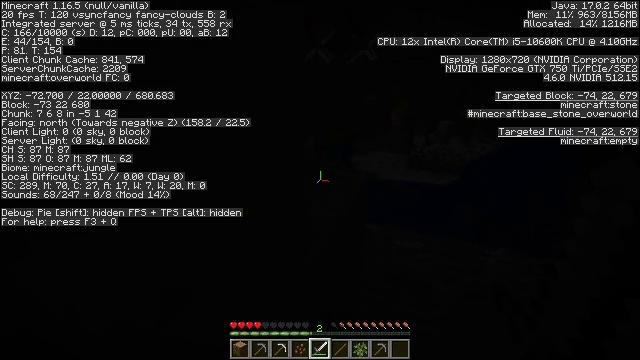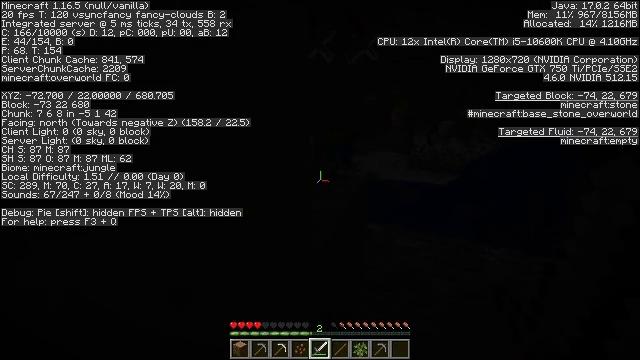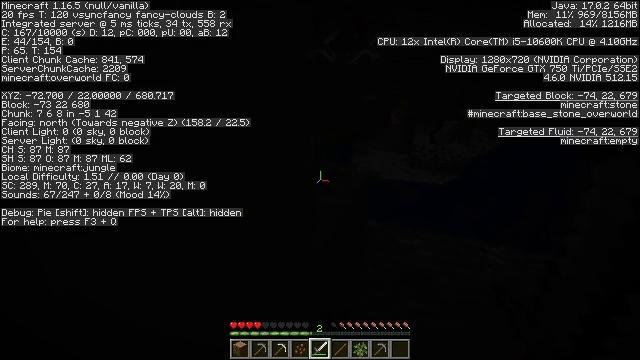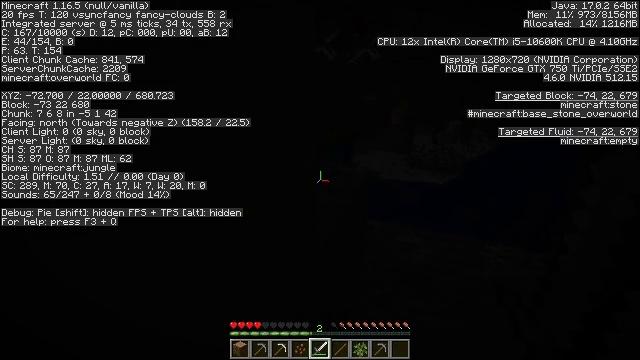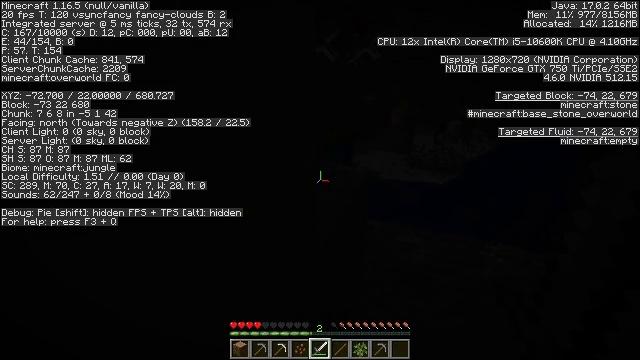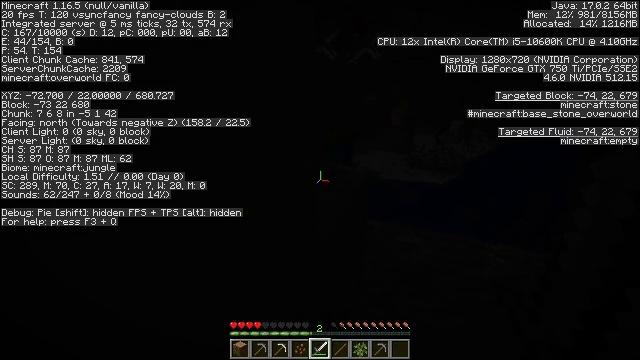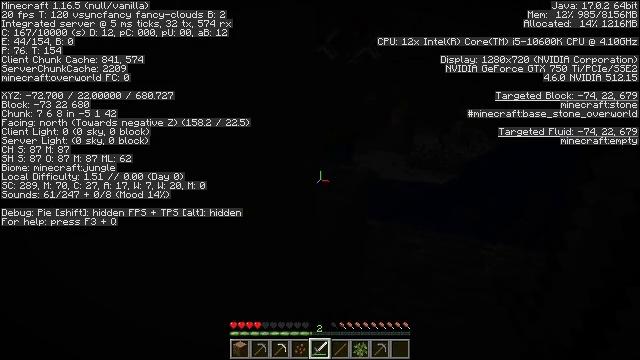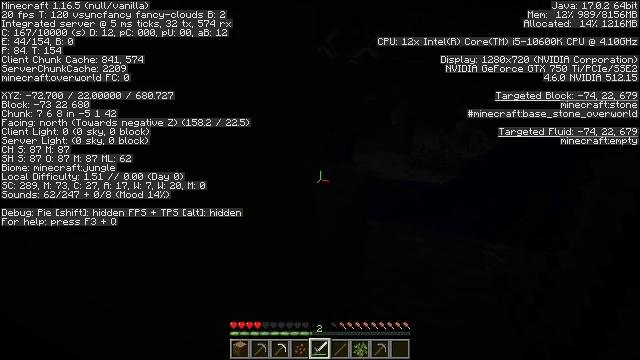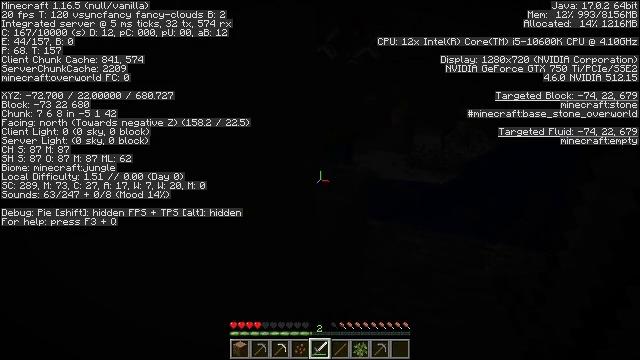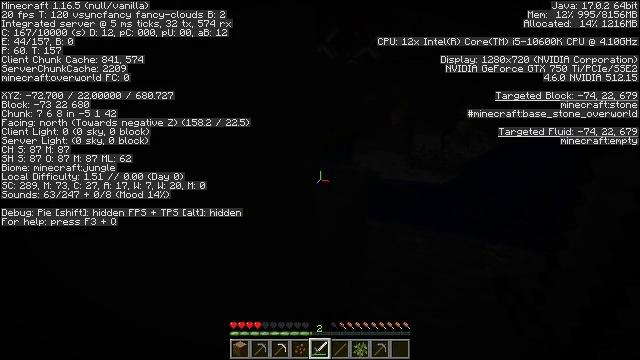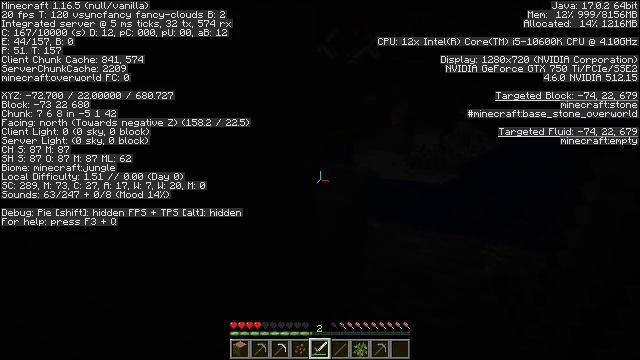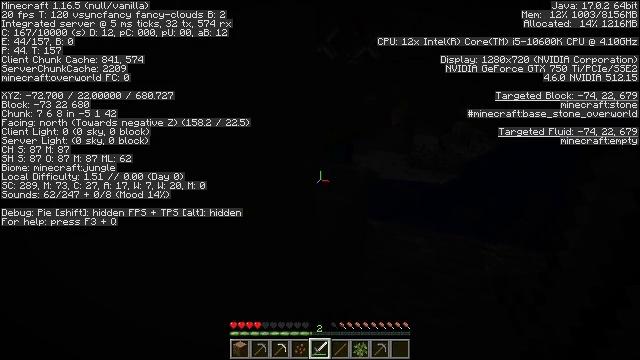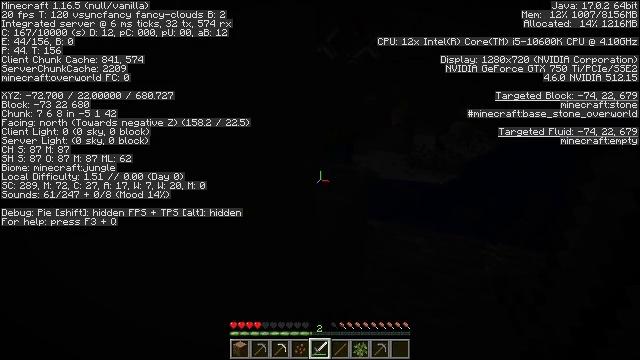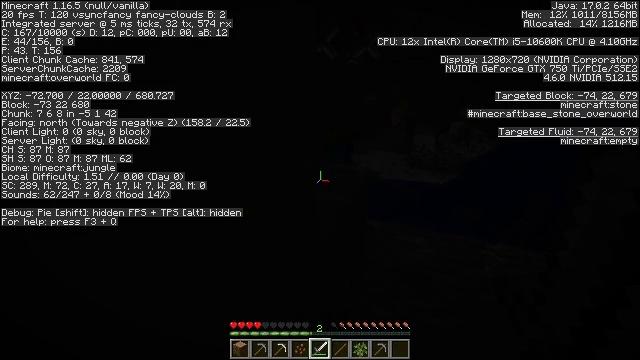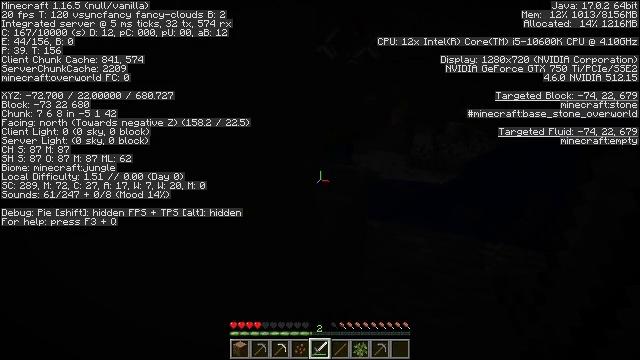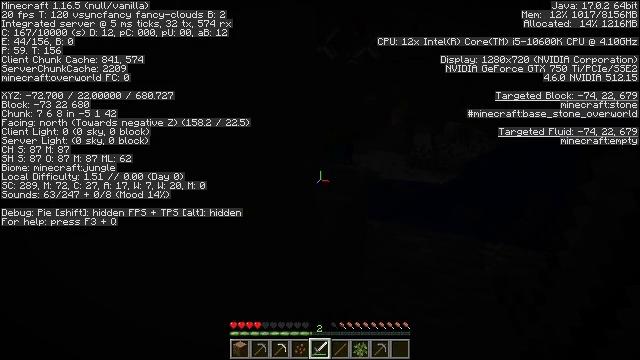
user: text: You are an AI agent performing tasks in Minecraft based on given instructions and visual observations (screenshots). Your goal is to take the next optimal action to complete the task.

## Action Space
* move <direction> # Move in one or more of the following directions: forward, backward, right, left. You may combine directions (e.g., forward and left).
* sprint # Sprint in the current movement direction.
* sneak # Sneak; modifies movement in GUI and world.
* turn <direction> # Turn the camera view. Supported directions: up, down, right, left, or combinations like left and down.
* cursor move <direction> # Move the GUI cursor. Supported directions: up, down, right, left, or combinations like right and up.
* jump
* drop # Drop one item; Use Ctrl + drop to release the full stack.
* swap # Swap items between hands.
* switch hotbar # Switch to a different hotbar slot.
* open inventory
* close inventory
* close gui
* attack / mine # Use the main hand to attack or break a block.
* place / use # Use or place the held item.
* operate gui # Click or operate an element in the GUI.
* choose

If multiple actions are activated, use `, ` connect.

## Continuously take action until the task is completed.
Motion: motion action
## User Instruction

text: Hunt the skeleton.
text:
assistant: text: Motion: no_op
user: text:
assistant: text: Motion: no_op
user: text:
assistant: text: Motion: no_op
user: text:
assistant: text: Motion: no_op
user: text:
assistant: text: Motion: no_op
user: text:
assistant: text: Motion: no_op
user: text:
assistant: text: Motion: no_op
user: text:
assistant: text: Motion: no_op
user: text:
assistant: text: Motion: no_op
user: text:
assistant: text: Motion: no_op
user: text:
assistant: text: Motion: no_op
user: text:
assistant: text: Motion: no_op
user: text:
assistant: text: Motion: no_op
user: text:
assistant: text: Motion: no_op
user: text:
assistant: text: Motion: no_op
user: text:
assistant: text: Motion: no_op
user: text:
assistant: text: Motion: no_op
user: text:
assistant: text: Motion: no_op
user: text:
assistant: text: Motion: no_op
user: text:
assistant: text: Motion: no_op
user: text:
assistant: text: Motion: no_op
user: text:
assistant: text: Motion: no_op
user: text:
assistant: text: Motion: no_op
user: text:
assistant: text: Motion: no_op
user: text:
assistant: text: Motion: no_op
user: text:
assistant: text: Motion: no_op
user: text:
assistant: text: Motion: no_op
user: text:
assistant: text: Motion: no_op
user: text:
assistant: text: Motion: turn right
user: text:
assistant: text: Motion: turn right